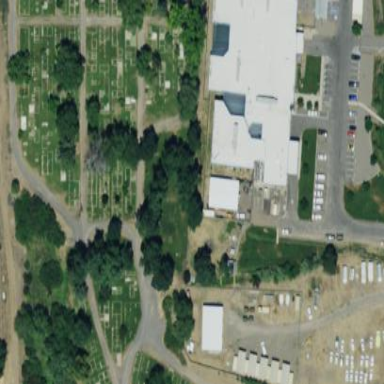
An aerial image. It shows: Cemetery.